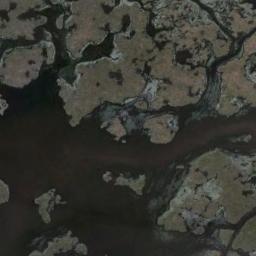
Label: wetland